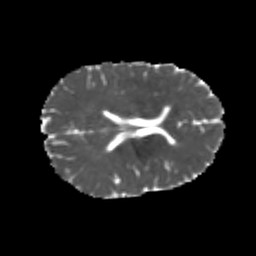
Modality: MD
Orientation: axial
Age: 21
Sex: male
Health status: healthy
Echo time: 0.074 s